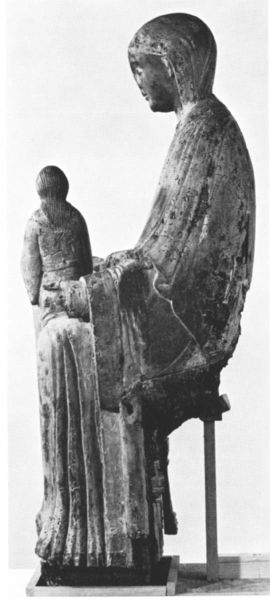
Titel: Imad-Madonna
Institution: Paderborn, Diözesanmuseum
Schlagwörter: dunkel, kopf, nackt, umhang, sitzen, frau, grau, holz, kleid, mund, nase, profil, rücken, schal, schleier, alt, falten, gesicht, halten, sockel, stein, ärmel, figur, gewand, haare, mantel, sitzend, kind, mutter, skulptur, statue, deutschland, spanien, ruhig, sitz, thron, kopftuch, sitzt, faltenwurf, plastik, schoß, wange, knie, foto, stütze, antike, parallel, jungfrau, schwarzweiss, seite, halt, christus, jesus, jesus christus, romanik, maria, madonna, mutter gottes, guss, geschnitzt, erlöser, bildhauer, gottesmutter, romanisch, jesuskind, holzskulptur, staute, andachtsbild, madonna mit kind, beschädigt, reliquiar, messias, gottessohn, sohn gottes, verwittert, unsere liebe frau, heilige maria, christkind, sehr alt, madonna mit dem kind, n, 13. jahrhundert, 1200, +gewand, christkönig, heilland, erretter, gottesgebärerin, maria von nazaret, enschoß